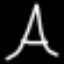
Label: The Eiffel Tower